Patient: sex M, age 55
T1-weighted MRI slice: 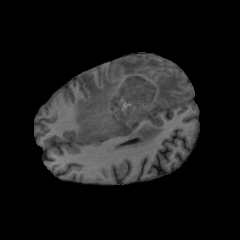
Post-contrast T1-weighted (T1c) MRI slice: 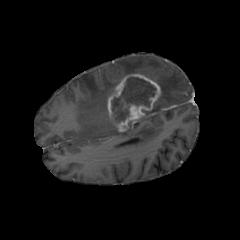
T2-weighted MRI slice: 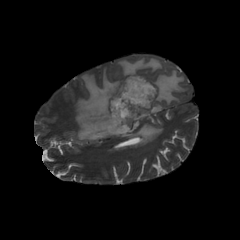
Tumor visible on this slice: yes
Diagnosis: Glioblastoma, IDH-wildtype
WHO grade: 4